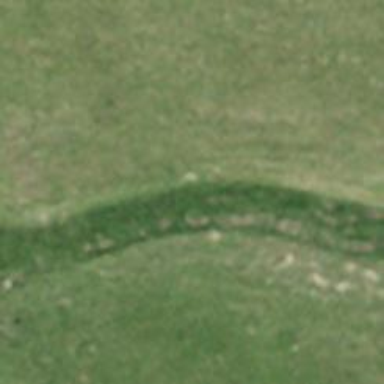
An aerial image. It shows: Path.